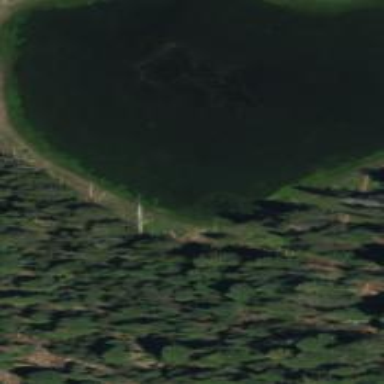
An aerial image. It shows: Beautiful lake surrounded by nature.